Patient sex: M
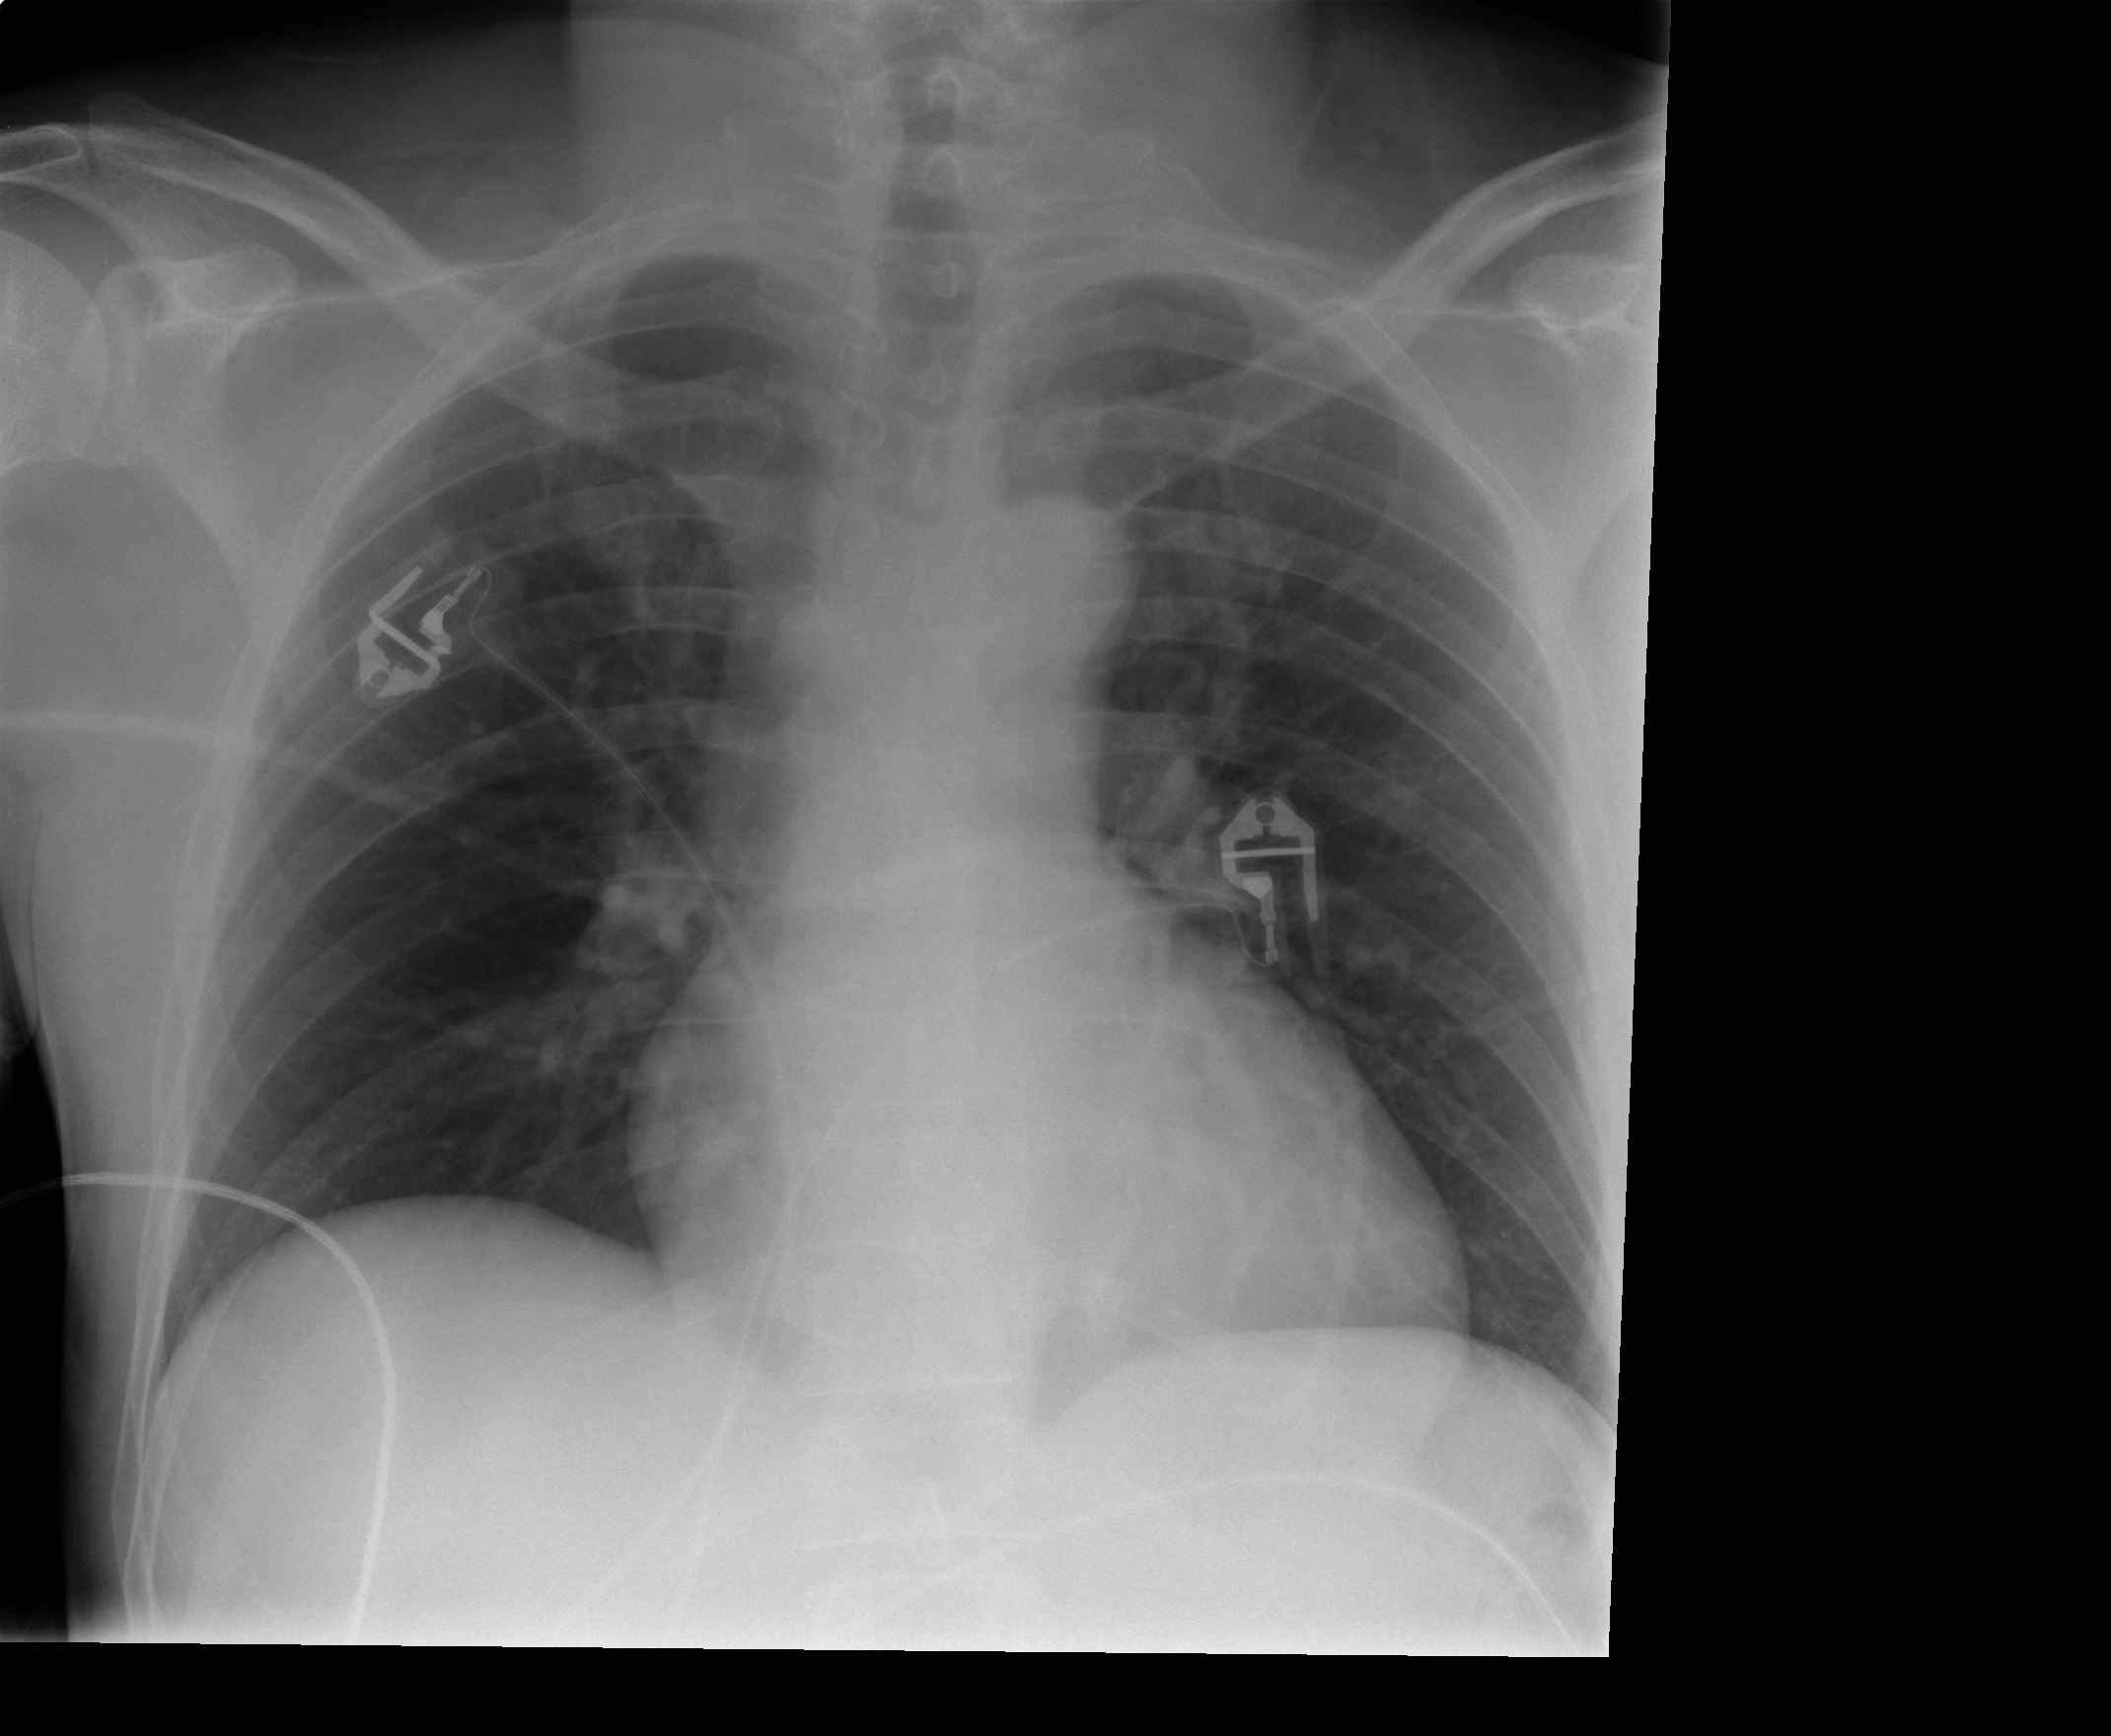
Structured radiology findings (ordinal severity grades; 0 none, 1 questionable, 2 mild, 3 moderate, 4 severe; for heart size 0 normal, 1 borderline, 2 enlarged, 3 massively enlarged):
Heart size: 1
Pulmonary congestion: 1
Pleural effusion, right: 0
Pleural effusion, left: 0
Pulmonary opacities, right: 0
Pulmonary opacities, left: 0
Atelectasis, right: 0
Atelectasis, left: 0